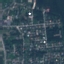
Label: Residential